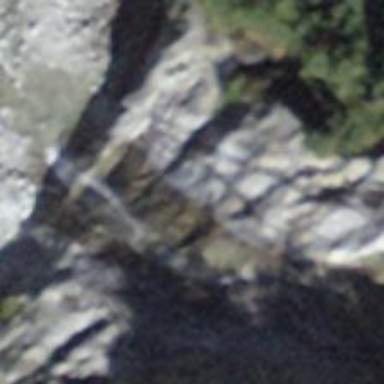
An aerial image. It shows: Beautiful waterfall in nature.